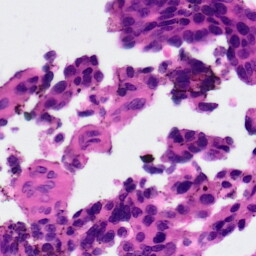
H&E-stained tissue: Ovarian